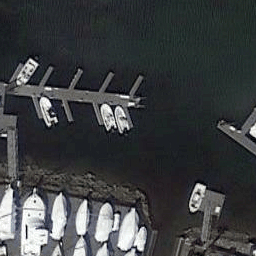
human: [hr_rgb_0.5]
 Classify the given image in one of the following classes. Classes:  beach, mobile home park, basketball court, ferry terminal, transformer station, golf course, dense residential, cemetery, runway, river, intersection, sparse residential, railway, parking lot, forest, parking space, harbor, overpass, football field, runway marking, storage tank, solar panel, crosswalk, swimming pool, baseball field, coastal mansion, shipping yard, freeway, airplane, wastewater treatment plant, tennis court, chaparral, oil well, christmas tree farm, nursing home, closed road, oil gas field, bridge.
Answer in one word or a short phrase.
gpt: harbor